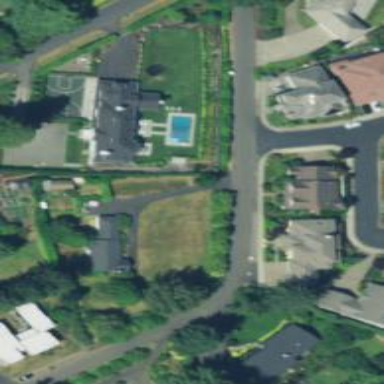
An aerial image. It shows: Residential road with sidewalk on the left side.